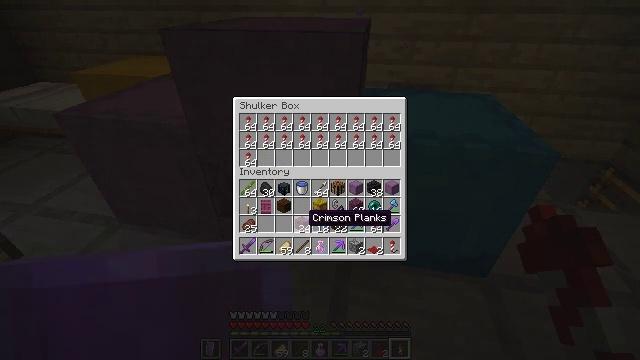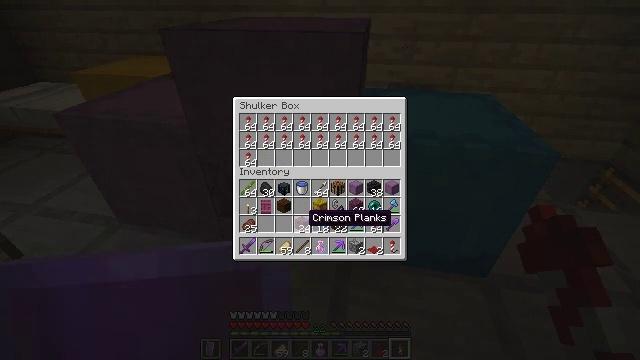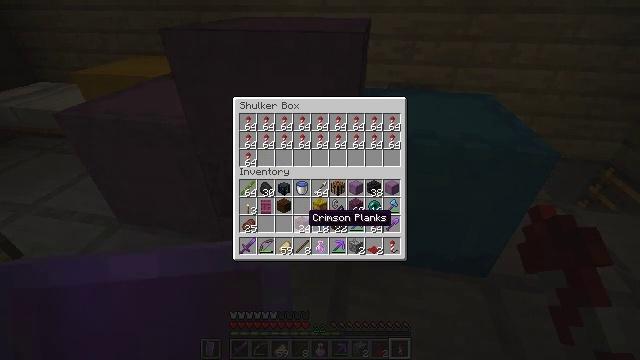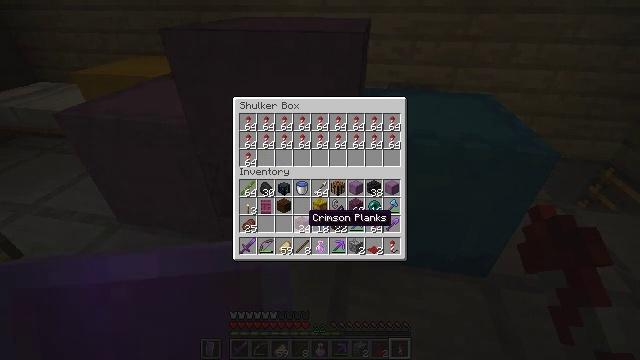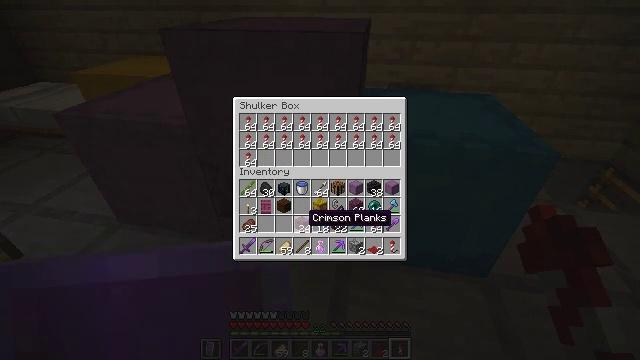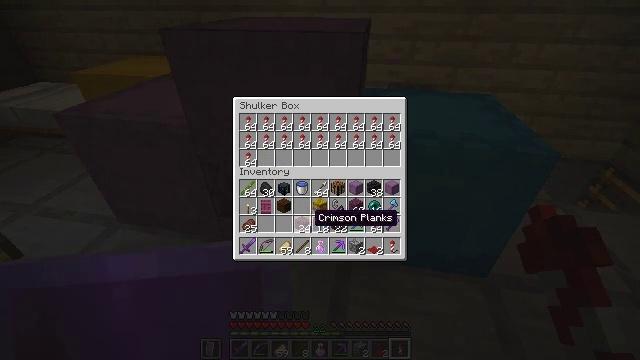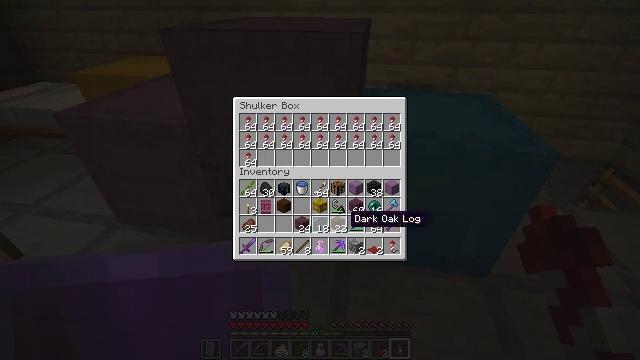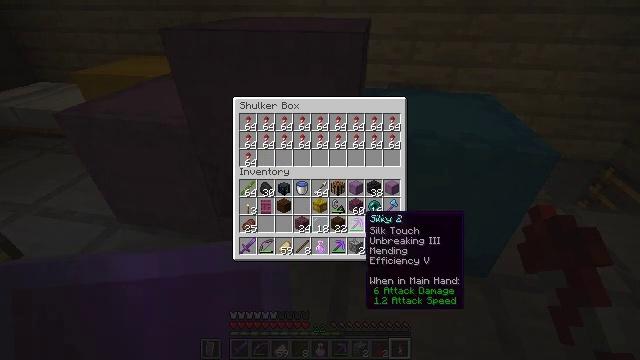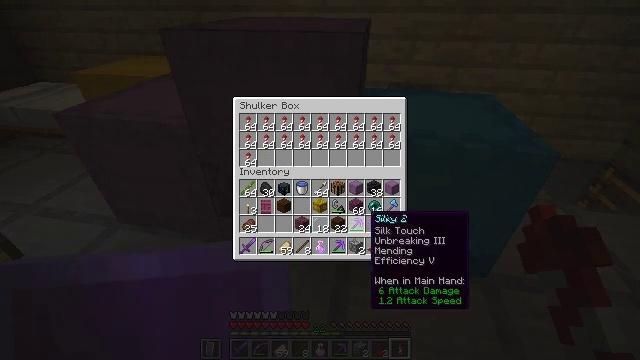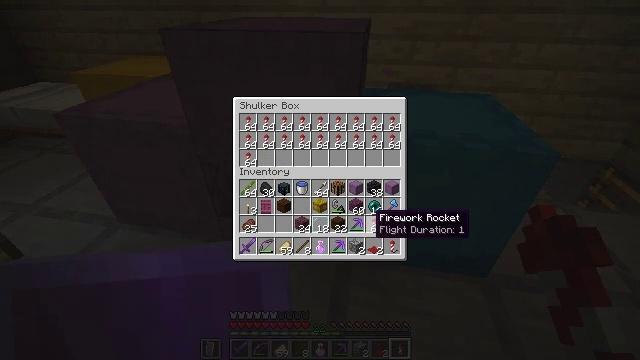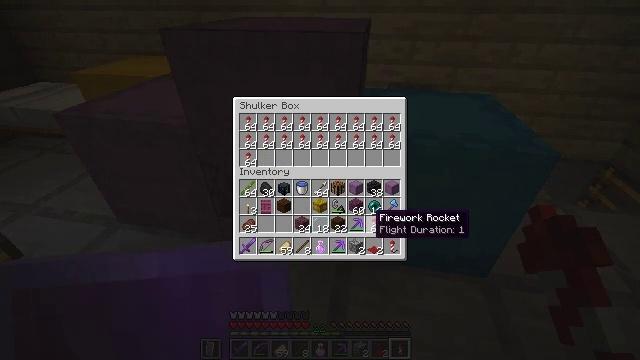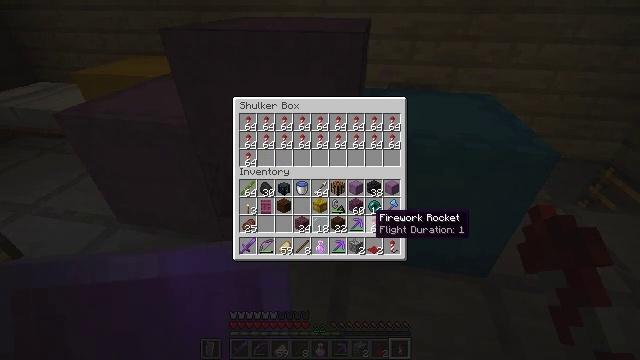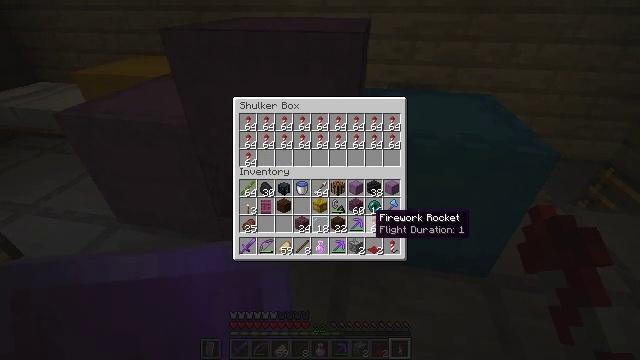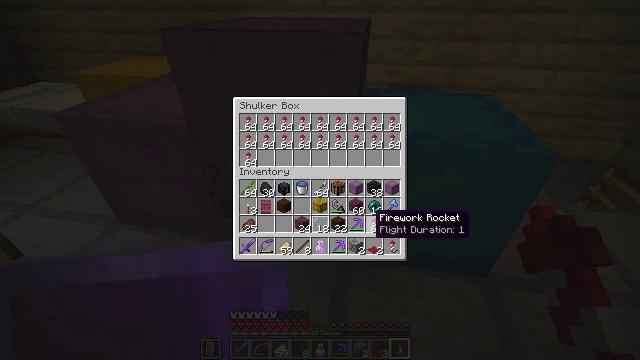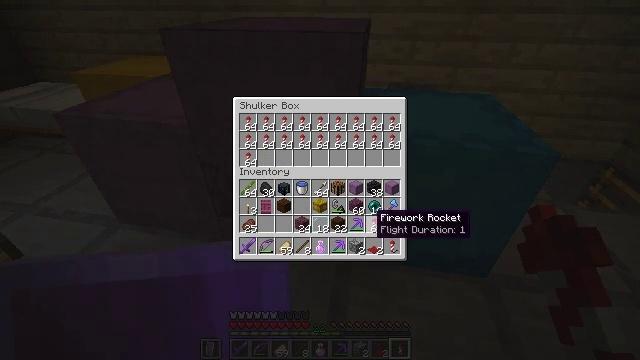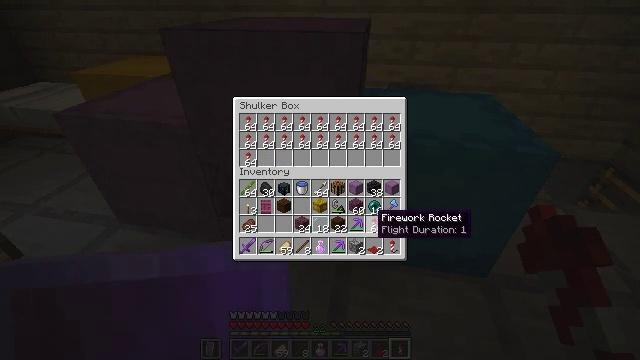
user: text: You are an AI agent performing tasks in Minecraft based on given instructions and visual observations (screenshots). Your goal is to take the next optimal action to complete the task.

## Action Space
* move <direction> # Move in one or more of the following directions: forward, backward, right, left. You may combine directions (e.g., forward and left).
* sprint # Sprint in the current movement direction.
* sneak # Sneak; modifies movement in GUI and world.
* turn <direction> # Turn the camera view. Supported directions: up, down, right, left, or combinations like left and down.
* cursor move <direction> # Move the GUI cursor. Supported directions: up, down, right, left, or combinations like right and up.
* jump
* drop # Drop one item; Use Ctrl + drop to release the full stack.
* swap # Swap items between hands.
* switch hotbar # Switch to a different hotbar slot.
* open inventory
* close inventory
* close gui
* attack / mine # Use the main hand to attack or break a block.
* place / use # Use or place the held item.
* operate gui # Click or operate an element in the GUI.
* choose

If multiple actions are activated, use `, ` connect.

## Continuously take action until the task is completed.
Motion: motion action
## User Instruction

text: Break the spruce leaves to clear the area.
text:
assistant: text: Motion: no_op
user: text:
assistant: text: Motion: no_op
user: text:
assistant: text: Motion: no_op
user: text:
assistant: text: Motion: no_op
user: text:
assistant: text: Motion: no_op
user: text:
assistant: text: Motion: turn right
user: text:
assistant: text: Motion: turn right
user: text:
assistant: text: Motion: no_op
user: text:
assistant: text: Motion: no_op
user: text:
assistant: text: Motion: no_op
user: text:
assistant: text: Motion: no_op
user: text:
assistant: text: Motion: no_op
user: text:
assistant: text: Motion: no_op
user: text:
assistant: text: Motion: no_op
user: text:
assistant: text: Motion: no_op
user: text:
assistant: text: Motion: no_op
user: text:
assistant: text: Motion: no_op
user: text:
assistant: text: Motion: no_op
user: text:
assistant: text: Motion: no_op
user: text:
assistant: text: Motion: no_op
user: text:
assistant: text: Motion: no_op
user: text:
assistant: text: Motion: attack / mine
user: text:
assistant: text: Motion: attack / mine
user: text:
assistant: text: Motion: attack / mine
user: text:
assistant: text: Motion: turn right and down
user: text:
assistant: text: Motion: turn right and down
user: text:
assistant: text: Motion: no_op
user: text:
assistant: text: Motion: no_op
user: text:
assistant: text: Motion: no_op
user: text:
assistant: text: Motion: no_op